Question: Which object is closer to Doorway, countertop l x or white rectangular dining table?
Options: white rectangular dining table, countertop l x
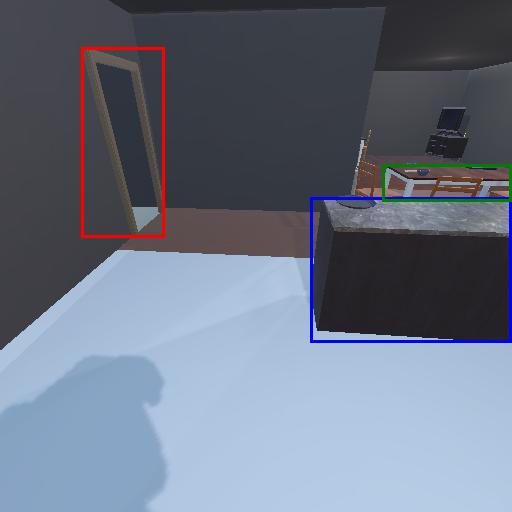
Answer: white rectangular dining table